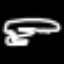
Label: frog